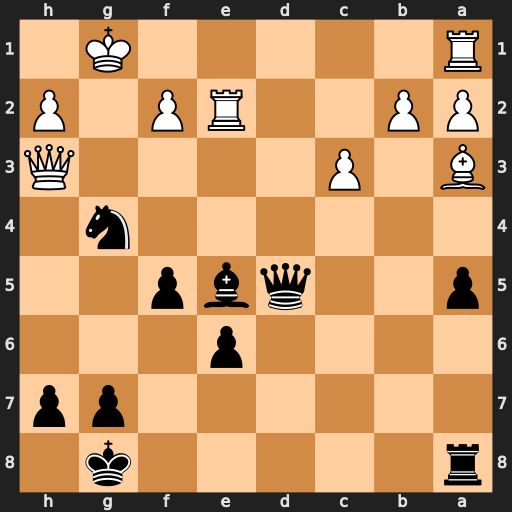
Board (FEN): r5k1/6pp/4p3/p2qbp2/6n1/B1P4Q/PP2RP1P/R5K1
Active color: b
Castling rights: -
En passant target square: -
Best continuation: Bxh2+ Qxh2 Nxh2